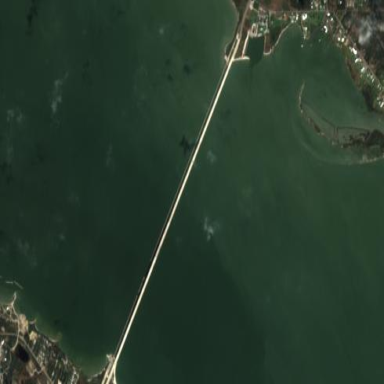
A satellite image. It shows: Man-made bridge.